Field crop: maize
Growth stage: 2
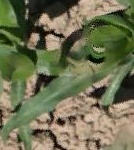
Species: maize